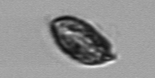
Label: Katodinium_or_Torodinium